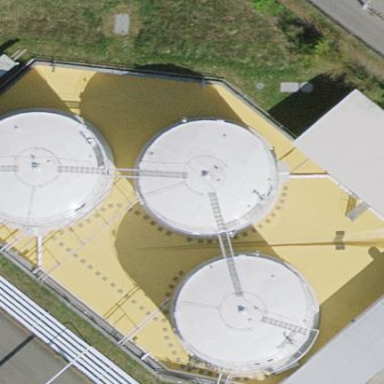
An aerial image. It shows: Storage tank building.